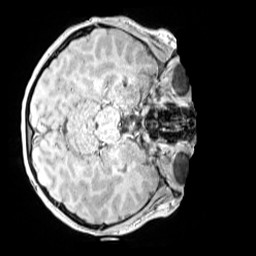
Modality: MP2RAGE
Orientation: axial
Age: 9
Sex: female
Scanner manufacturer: siemens
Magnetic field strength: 3 T
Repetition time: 4 s
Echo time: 0.00299 s